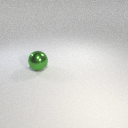
large green metal sphere